Aerial crown-view tile of a tropical tree (Barro Colorado Island, Panama), acquired 20240611:
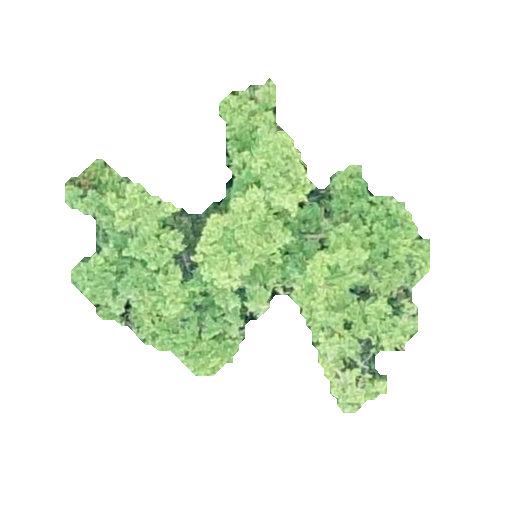
Species: Platypodium elegans
GBIF accepted scientific name: Platypodium elegans
Crown area: 93.081 m²